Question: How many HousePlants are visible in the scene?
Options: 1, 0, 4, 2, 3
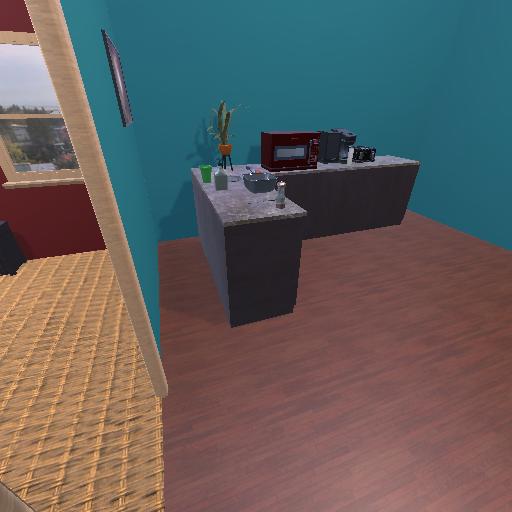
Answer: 1